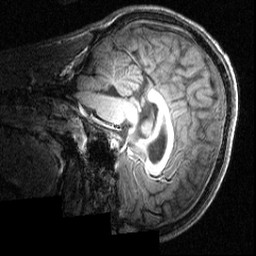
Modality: T1w
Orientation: sagittal
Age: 12
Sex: male
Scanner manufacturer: siemens
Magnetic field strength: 3.951 T
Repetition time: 1.5 s
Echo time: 0.00335 s